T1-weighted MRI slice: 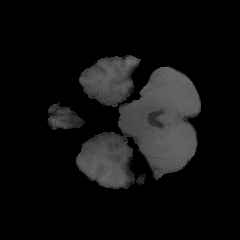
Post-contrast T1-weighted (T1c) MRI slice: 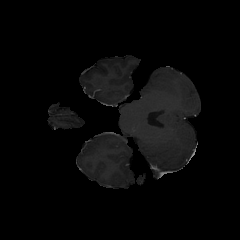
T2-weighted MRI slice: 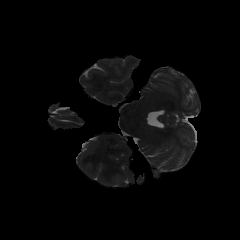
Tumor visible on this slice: no